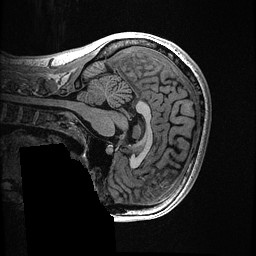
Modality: T1w
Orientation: sagittal
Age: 30
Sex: female
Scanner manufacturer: ge
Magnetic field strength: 3 T
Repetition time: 0.006952 s
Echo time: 0.00292 s